Question: I have trouble understanding where the numbers in the P(A|B,E) table are coming from in the alarm burglary example. I understand that P(B) and P(E) is chosen from knowledge about the domain. But I do not understand how many of the values in the CPT which can be chosen and which has to be calculated in order to make the tables valid. I assume that the P(J|A) and P(J|!A) are chosen by expert knowledge? And then it must be the same for P(J|M).. or would these also have to be calculated by using given values?
I see with a binary example which is given here in the table on page 7:
<URL>, they are using the same numbers, but how have they calculated the values 0.95, 0.94, 0.29 and 0.001?

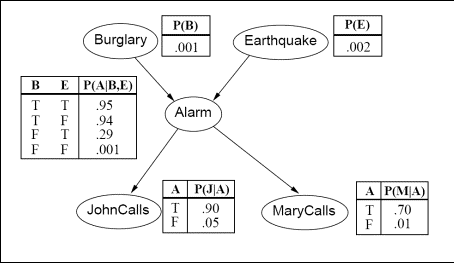
Answer: All the values in CPTs must come from somewhere, and cannot be calculated from other CPTs. There are two major approaches to get the numbers:
1. Have a domain expert specify the numbers.
2. Have a data set that contains joint realizations of the random variables. Then the numbers within the CPTs can be calculated from the respective frequencies within the data set. Note that this procedure becomes more complicated when not all variables are observed within the data set.
In addition, it is possible to mix approach 1 and 2.